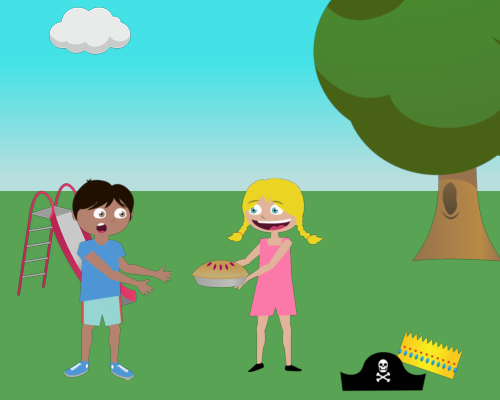
the bottom right is a pirate hat and a crown. above is an fluffy tree. the upper left has a small cloud